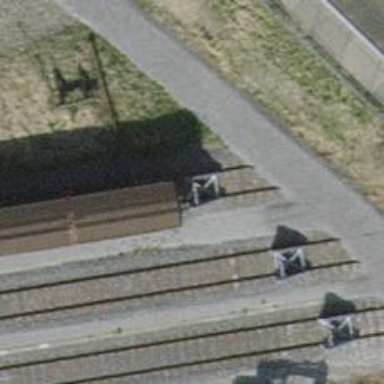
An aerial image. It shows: Railway buffer stop.